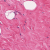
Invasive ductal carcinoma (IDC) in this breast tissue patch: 0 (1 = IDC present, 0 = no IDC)